Question: I have a sessiondata table with session data from Zend_Auth_Db.
I want to run an Oracle procedure every 30 seconds to check if the MODIFIED field in the table hasn't been updated in the last 120 seconds. I have this Query below which should work but it's not returning the right results?
'SELECT * FROM SESSIONDATA WHERE MODIFIED < ((SYSDATE - TO_DATE('01-JAN-1970','DD-MON-YYYY')) * (86400)) - 120;'
Anyone know how I can modify that query to return the correct results?
DB table set up:

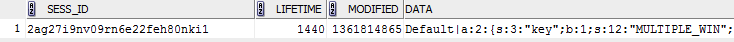
Answer: Try this:
'''
SELECT * FROM SESSIONDATA WHERE MODIFIED BETWEEN (SYSDATE - TO_DATE('01-JAN-1970','DD-MON-YYYY')) * (86400) - 120 AND (SYSDATE - TO_DATE('01-JAN-1970','DD-MON-YYYY')) * (86400);
'''